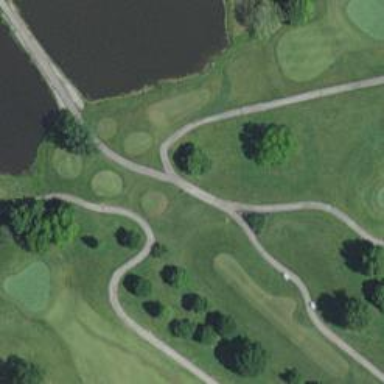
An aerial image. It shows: Path used for both walking and golf.